Question: I have an array of reviews which I am outputing into a grouped table. I want each review to be in its own tableview section when I sent the sections method to [array count] it just repeats the same group for as many items are in the array. Any idea's how I can do this? I hope it makes sense. Thanks
--EDIT--
Added a picture of what I want to achieve and the cellForRow/Section/DidSelectRowMethod's
I hope this clarify's everything

'''
- (UITableViewCell *)tableView:(UITableView *)tableView cellForRowAtIndexPath:(NSIndexPath *)indexPath object:(PFObject *)object
{
static NSString *CellIdentifier = @"Cell";
CustomCell * cell = [tableView dequeueReusableCellWithIdentifier:CellIdentifier];
if (cell == nil)
{
cell = [[[CustomCell alloc] initWithFrame:CGRectZero reuseIdentifier:CellIdentifier] autorelease];
}
cell.primaryLabel.text = [object objectForKey:@"comment"];
if([[object objectForKey:@"rating"] isEqualToString:@"0"])
{
cell.myImageView.image = [UIImage imageNamed:@"rating_0.png"];
}
if([[object objectForKey:@"rating"] isEqualToString:@"1"]) {
cell.myImageView.image = [UIImage imageNamed:@"rating_1.png"];
}
if([[object objectForKey:@"rating"] isEqualToString:@"2"])
{
cell.myImageView.image = [UIImage imageNamed:@"rating_2.png"];
}
if([[object objectForKey:@"rating"] isEqualToString:@"3"])
{
cell.myImageView.image = [UIImage imageNamed:@"rating_3.png"];
}
if([[object objectForKey:@"rating"] isEqualToString:@"4"])
{
cell.myImageView.image = [UIImage imageNamed:@"rating_4.png"];
}
if([[object objectForKey:@"rating"] isEqualToString:@"5"])
{
cell.myImageView.image = [UIImage imageNamed:@"rating_5.png"];
}
return cell;
}
// Override if you need to change the ordering of objects in the table.
- (PFObject *)objectAtIndex:(NSIndexPath *)indexPath
{
return [self.objects objectAtIndex:indexPath.row];
}
#pragma mark - Table view delegate
- (void)tableView:(UITableView *)tableView didSelectRowAtIndexPath:(NSIndexPath *)indexPath
{
PFObject *object = [self.objects objectAtIndex:indexPath.row];
Review *review = [[Review alloc] initWithNibName:@"Review" bundle:nil];
review.Name = [object objectForKey:@"userId"];
NSLog(@"%@",[object objectForKey:@"userId"]);
review.rating = [object objectForKey:@"rating"];
review.comments = [object objectForKey:@"comment"];
[self.navigationController pushViewController:review animated:YES];
[review release];
}
- (NSInteger)numberOfSectionsInTableView:(UITableView *)tableView
{
return [self.objects count];
}
'''
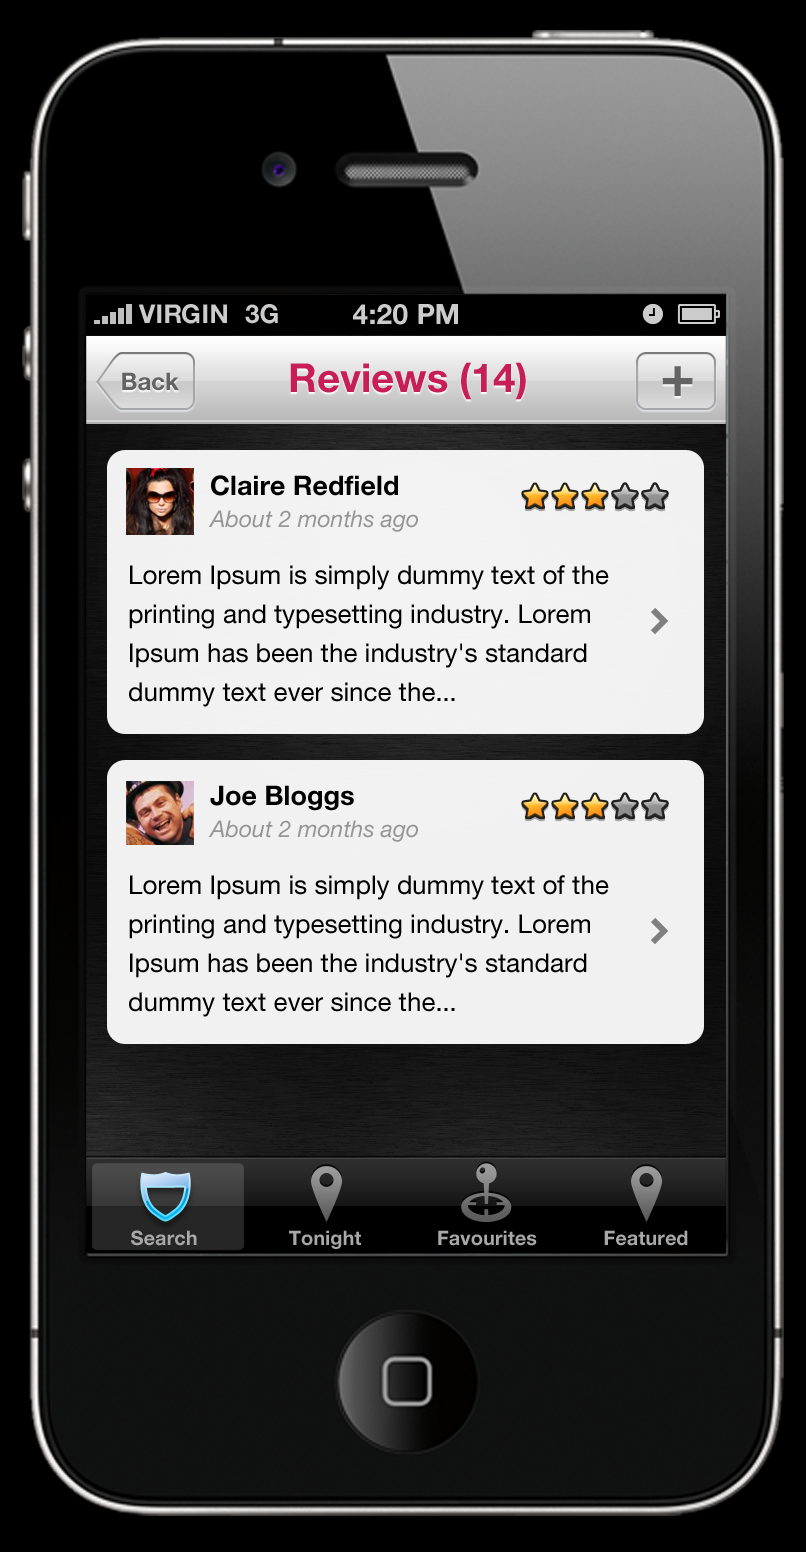
Answer: Since you want every review to be in a separate group you have to use index path's section instead of the row for the array index (the row will always be 0 since you only have one row per section):
'''
// Override if you need to change the ordering of objects in the table.
- (PFObject *)objectAtIndex:(NSIndexPath *)indexPath
{
return [self.objects objectAtIndex:indexPath.section];
}
'''